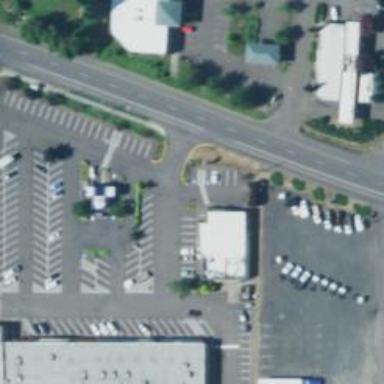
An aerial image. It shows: Parking space is available.